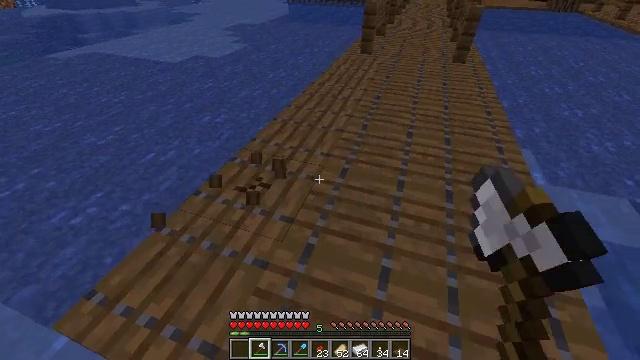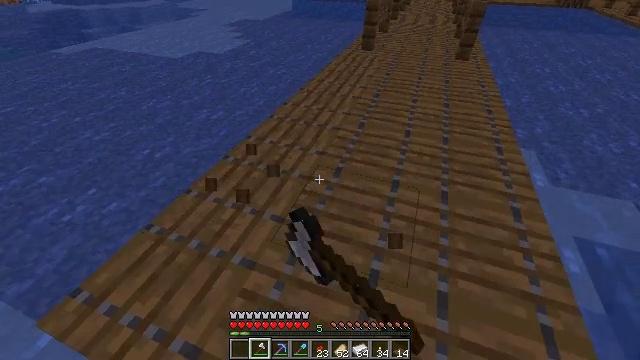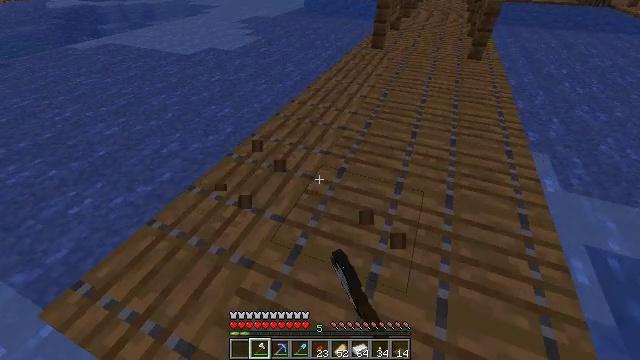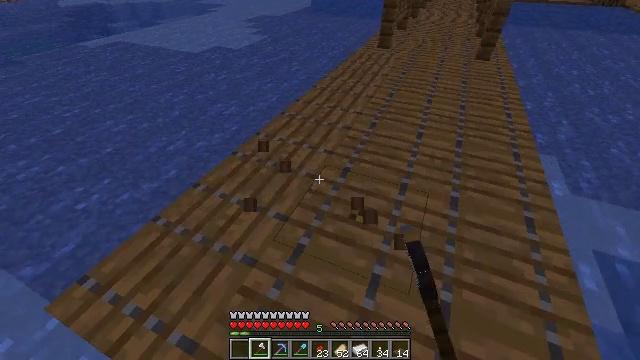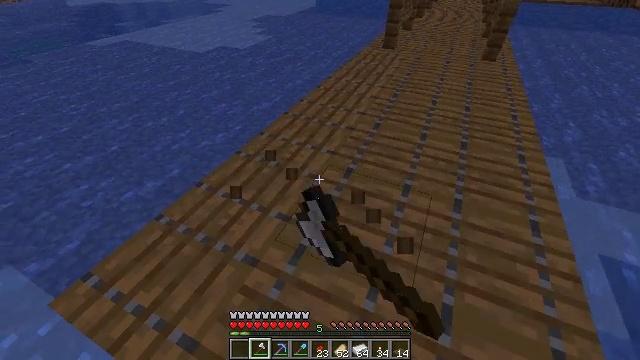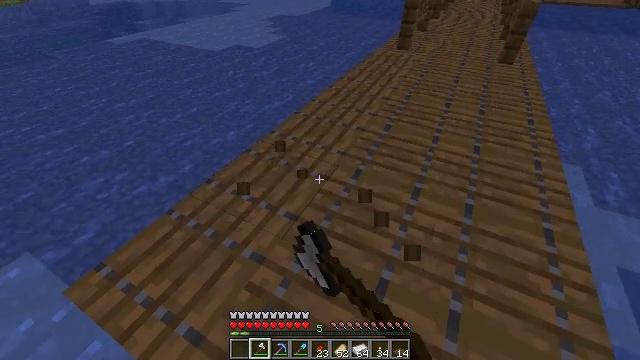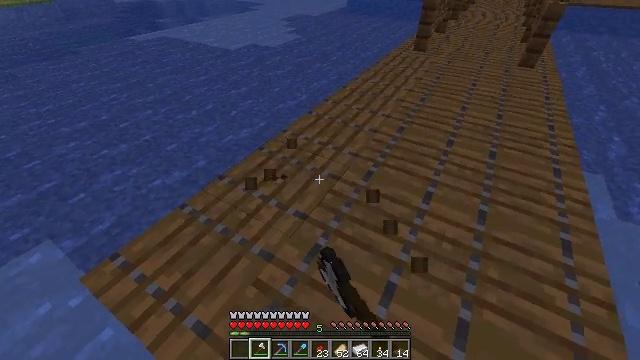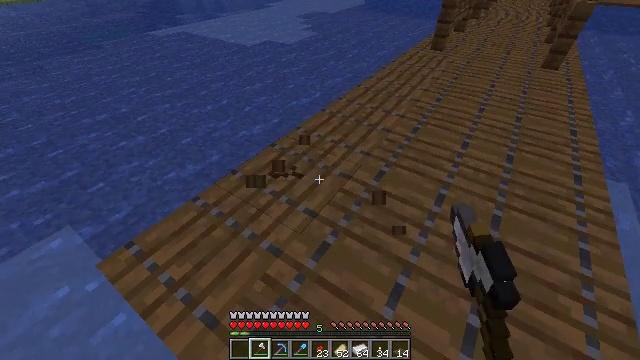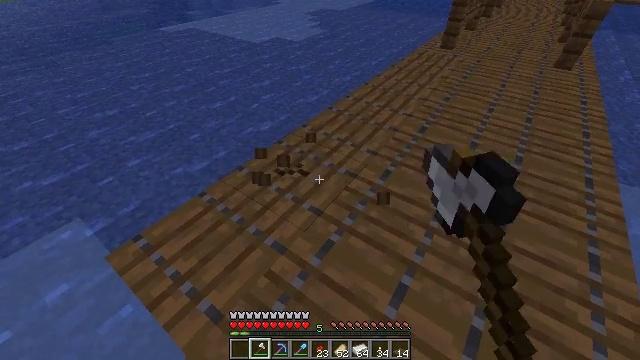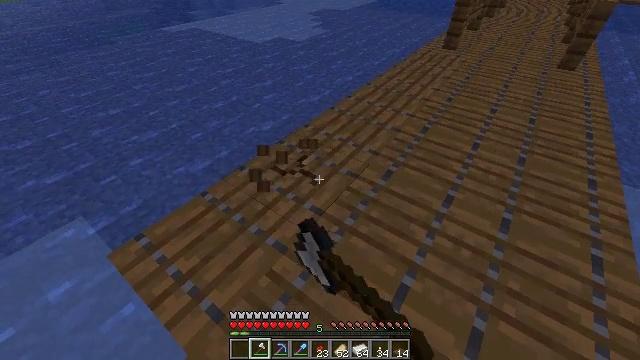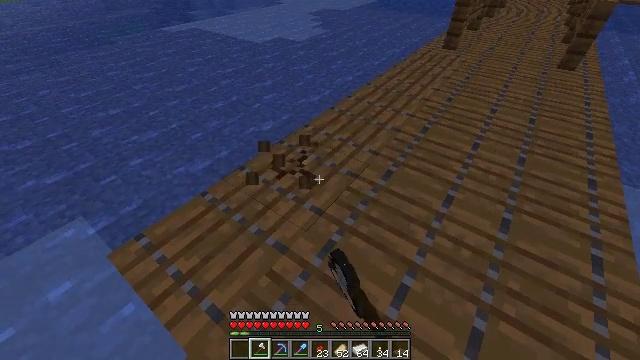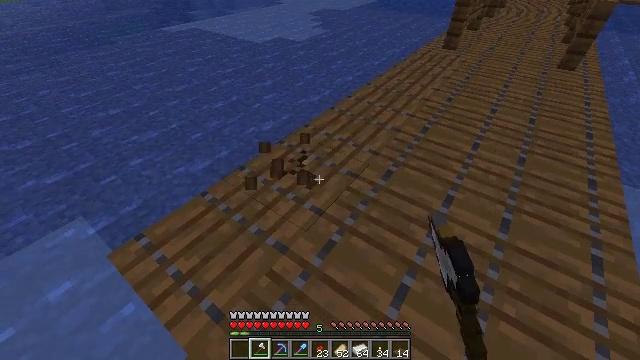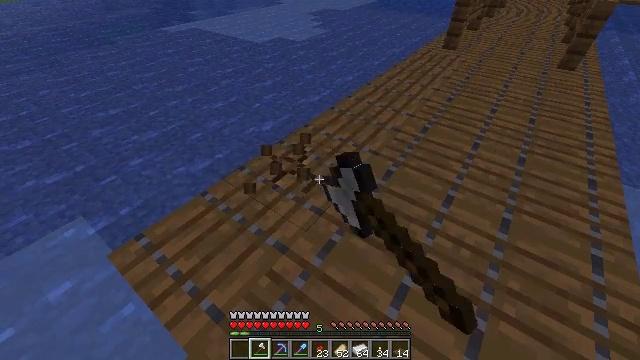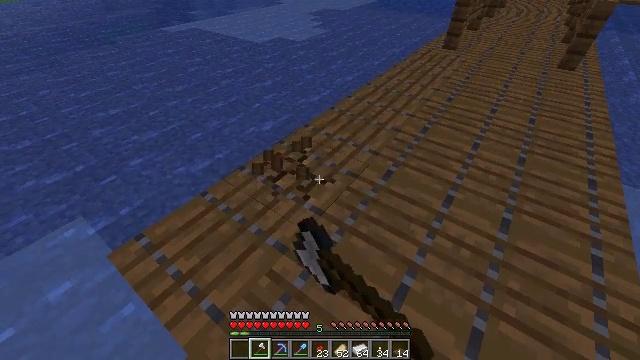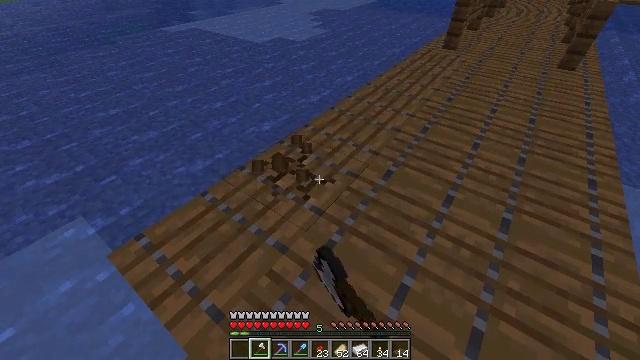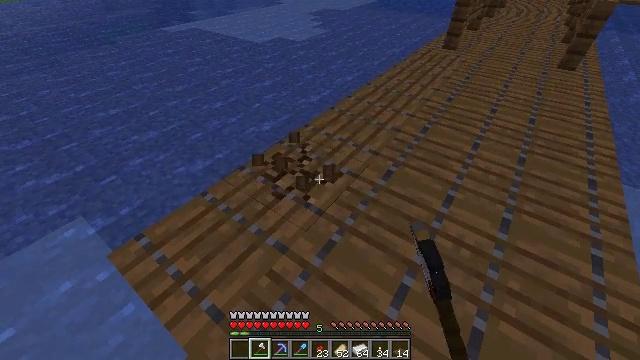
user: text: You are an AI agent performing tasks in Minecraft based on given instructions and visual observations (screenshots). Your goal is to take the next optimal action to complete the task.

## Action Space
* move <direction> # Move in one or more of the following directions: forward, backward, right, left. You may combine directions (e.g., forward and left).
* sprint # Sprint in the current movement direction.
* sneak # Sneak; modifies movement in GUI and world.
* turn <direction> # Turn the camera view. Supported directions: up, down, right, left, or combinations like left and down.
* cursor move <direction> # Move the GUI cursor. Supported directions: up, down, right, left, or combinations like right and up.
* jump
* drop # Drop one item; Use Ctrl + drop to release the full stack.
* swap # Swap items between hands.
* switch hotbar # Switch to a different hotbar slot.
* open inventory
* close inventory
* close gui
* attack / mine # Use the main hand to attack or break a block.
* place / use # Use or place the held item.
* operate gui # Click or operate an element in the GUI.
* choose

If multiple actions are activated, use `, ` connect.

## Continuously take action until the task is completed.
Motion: motion action
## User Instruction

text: Mine the spruce trapdoor by breaking it.
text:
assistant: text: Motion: turn left, attack / mine
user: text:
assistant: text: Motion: turn left, attack / mine
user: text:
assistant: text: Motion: turn left, attack / mine
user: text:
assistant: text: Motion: turn left, attack / mine
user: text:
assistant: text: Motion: turn left, attack / mine
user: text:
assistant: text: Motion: turn left, attack / mine
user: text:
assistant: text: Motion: turn left, attack / mine
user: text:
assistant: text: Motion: turn left, attack / mine
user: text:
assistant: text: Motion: attack / mine
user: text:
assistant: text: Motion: attack / mine
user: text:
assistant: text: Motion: attack / mine
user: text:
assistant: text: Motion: attack / mine
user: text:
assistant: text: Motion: attack / mine
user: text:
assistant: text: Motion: attack / mine
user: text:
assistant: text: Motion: attack / mine
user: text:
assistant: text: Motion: attack / mine
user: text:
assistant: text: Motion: attack / mine
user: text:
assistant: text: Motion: attack / mine
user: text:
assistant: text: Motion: attack / mine
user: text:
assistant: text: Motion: attack / mine
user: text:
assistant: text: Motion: attack / mine
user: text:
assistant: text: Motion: attack / mine
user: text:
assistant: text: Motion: attack / mine
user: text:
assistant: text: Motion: turn left, attack / mine
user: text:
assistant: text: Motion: turn left, attack / mine
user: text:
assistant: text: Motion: turn left and down, attack / mine
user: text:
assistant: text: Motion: turn left and down, attack / mine
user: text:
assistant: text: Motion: turn left, attack / mine
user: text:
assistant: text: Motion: attack / mine
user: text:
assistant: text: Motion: attack / mine